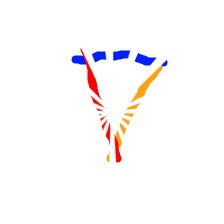
Shape: triangle